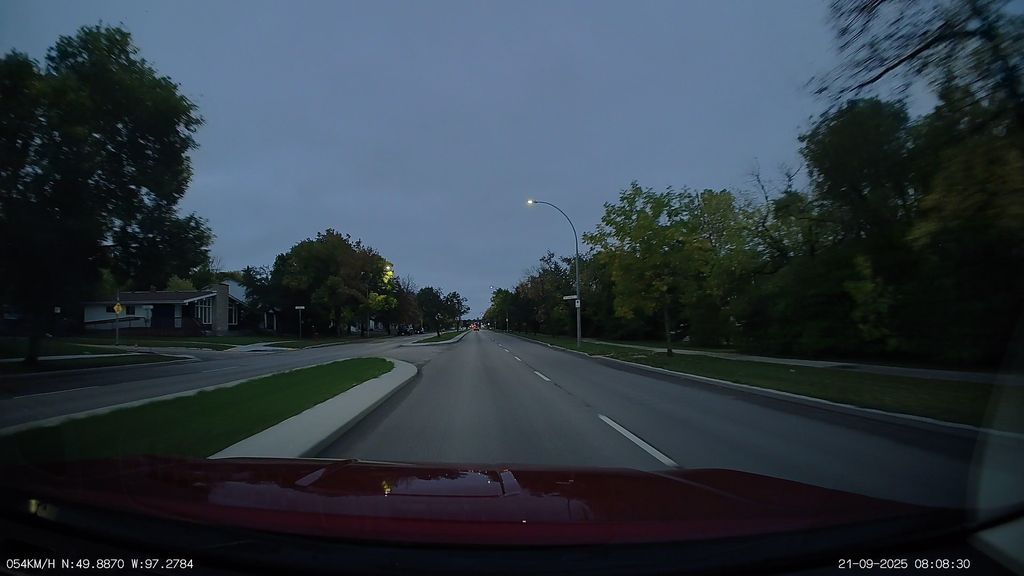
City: winnipeg